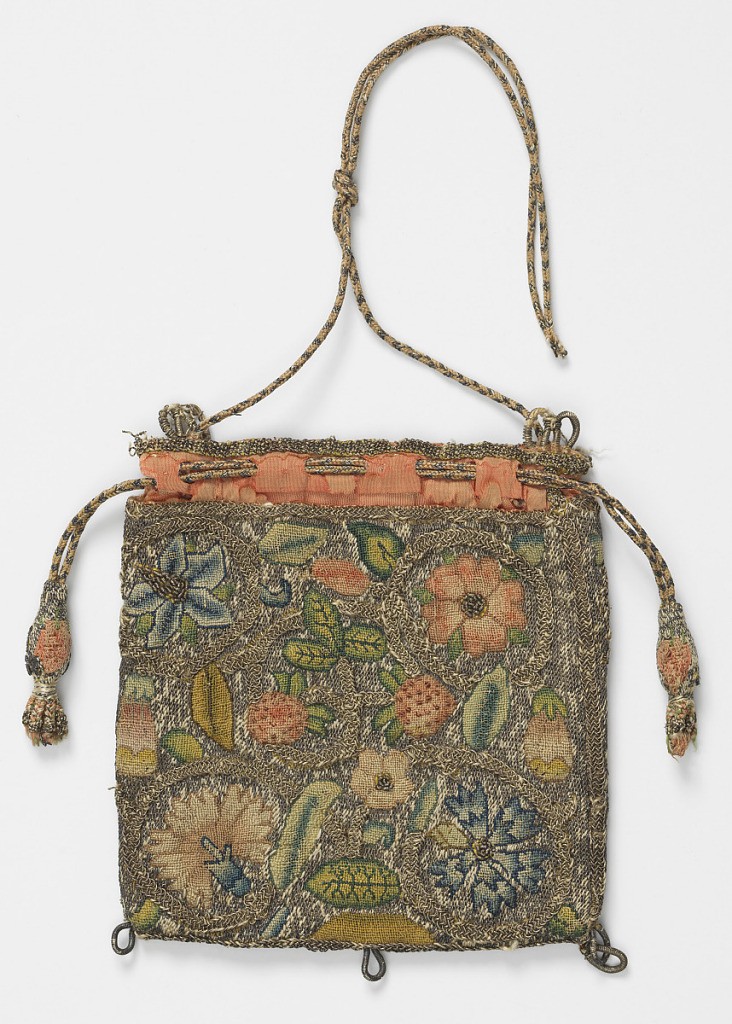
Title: Bag
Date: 17th century
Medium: silk, metal-wrapped silk and coils of gilt foil on linen Technique: embroidered in half-cross, tent, couching and bouillon stitches using silk; brick and plaited braid stitches using metal-wrapped silk plus coils of gilt foil on plain weave
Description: Design of coiling stems enclosing flowers and fruit. Plaited cord drawstring with tassels.